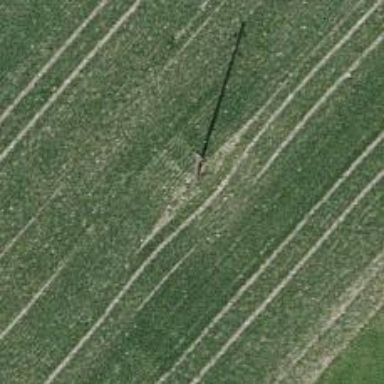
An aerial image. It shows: Minor power line with 3 cables.